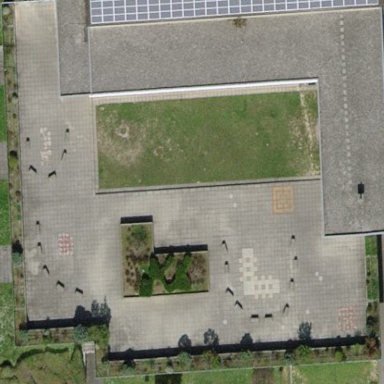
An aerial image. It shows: Schoolyard designated as leisure land.